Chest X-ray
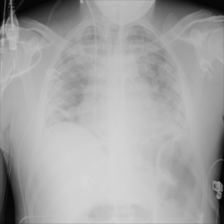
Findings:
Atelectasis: negative
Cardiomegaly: negative
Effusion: negative
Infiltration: positive
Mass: negative
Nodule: negative
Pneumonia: negative
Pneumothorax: negative
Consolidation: negative
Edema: negative
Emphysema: negative
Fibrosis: negative
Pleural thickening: negative
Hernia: negative